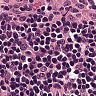
Metastatic tissue present: no